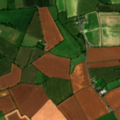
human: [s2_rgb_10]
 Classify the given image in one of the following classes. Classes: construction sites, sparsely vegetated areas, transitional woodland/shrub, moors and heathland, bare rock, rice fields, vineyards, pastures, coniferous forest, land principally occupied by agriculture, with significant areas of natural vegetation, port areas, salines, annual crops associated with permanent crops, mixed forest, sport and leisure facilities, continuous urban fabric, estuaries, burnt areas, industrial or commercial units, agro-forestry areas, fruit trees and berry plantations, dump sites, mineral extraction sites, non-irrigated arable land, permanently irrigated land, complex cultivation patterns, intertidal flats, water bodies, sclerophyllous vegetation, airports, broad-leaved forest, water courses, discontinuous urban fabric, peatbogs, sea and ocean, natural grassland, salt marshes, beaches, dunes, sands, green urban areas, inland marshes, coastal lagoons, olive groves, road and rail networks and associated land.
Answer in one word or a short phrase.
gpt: non-irrigated arable land, pastures